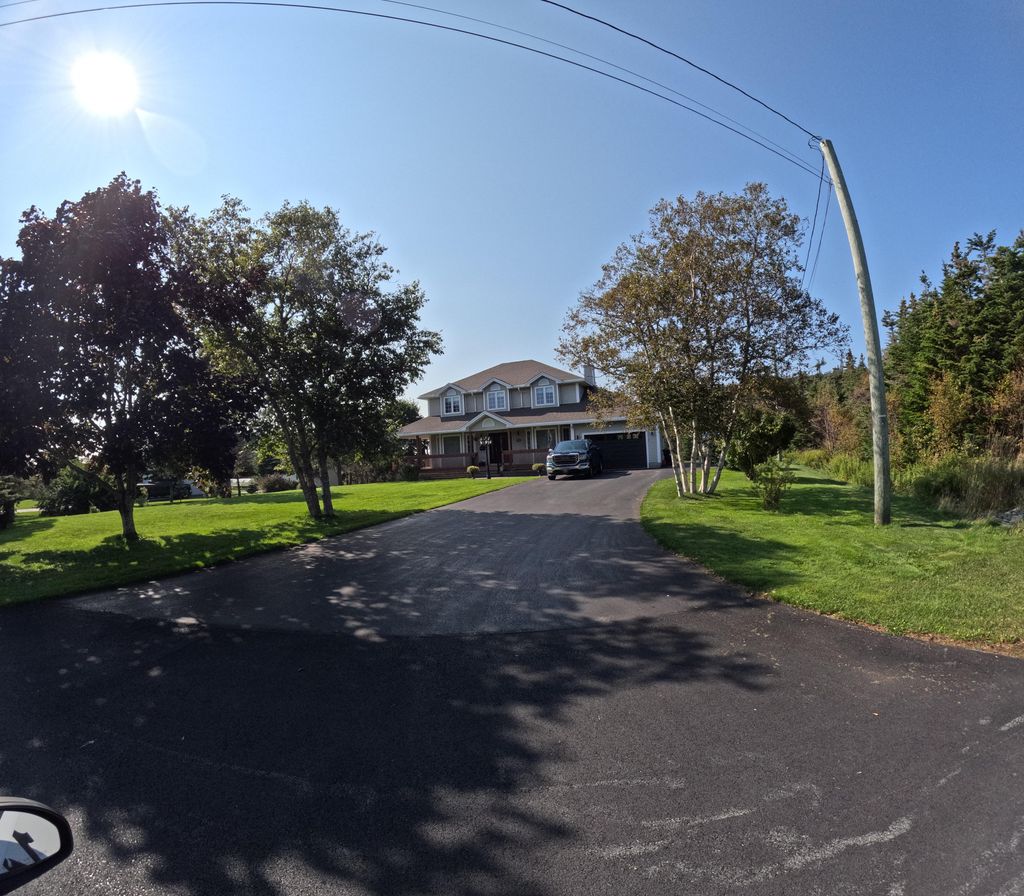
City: st_johns